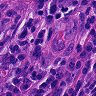
Metastatic tissue present: yes